Aerial crown-view tile of a tropical tree (Barro Colorado Island, Panama), acquired 20250915:
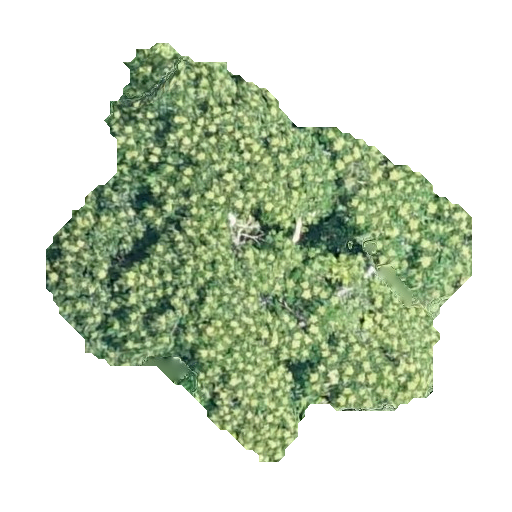
Species: Trattinnickia aspera
GBIF accepted scientific name: Trattinnickia aspera
Crown area: 155.618 m²